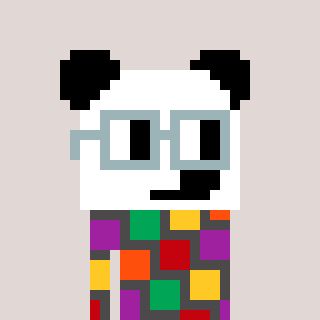
a pixel art character with square dark gray glasses, a panda-shaped head and a grayscale-colored body on a warm background